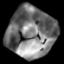
Tissue: lung
Cell type: Epithelial cells
Senescence score: 0.2152
Nuclear area (px): 2382
Mean DAPI intensity: 117.769